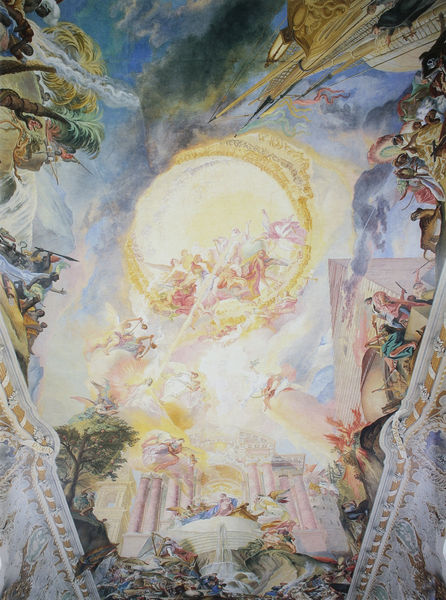
Titel: Die Menschwerdung des Herrn (incarnatio dominica)
Künstler: Cosmas Damian Asam
Standort: Ingolstadt
Institution: Maria de Victoria
Schlagwörter: baum, blau, blätter, feuer, gemälde, gott, himmel, laub, weiß, wolken, bäume, frauen, gelb, grün, landschaft, menschen, ocker, ausschnitt, bunt, hell, licht, schwarz, szene, säulen, gebäude, rot, schloss, architektur, barock, schauen, natur, brüstung, kirche, rauch, sonne, gold, decke, pflanzen, rosa, fliegen, kreis, reiter, engel, farbig, ansicht, fahnen, fassade, perspektive, afrika, lila, violett, figuren, bordüre, detail, stuck, schwarze, offen, türme, balustrade, schweben, allegorie, kapitelle, sims, jesus, götter, palmen, zentrum, ballustrade, tempel, deckengemälde, fresko, pyramide, maria, gloriole, allegorien, szenen, fresco, himmelfahrt, ägypten, deckenmalerei, somme, erdteil, scheinarchitektur, deckenfresko, kontinente, erdteile, asam, froschansicht, osa, himmel athen schlacht götter, licht schein düster jesus